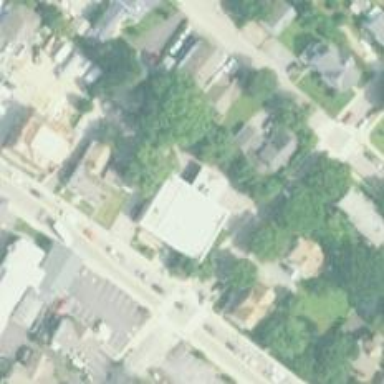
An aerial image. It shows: Post office.